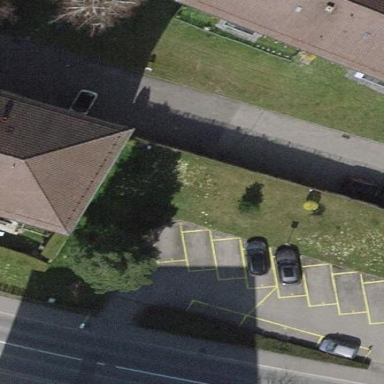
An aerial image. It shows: Parking area with surface.